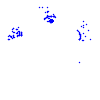
Particle: electron